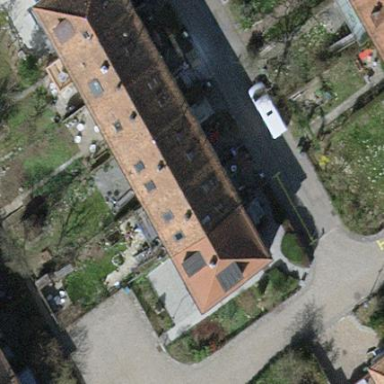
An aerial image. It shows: Terrace building.